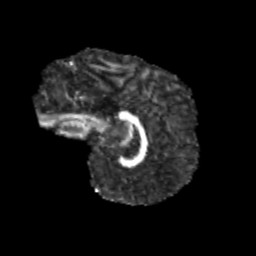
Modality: FA
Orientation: sagittal
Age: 10
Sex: male
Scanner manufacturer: siemens
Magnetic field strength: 3 T
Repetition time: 3.8 s
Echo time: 0.07 s